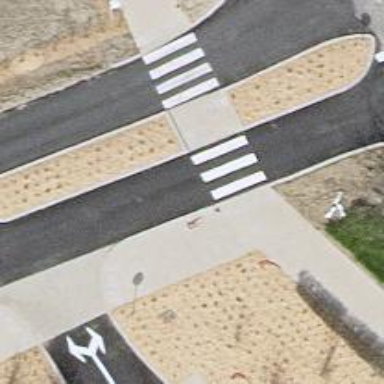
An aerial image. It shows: Uncontrolled zebra crossing with pedestrian island.